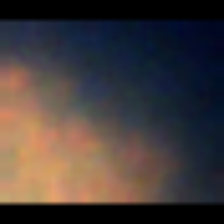
Taxon: Unknown_full_image
Group: Unknown